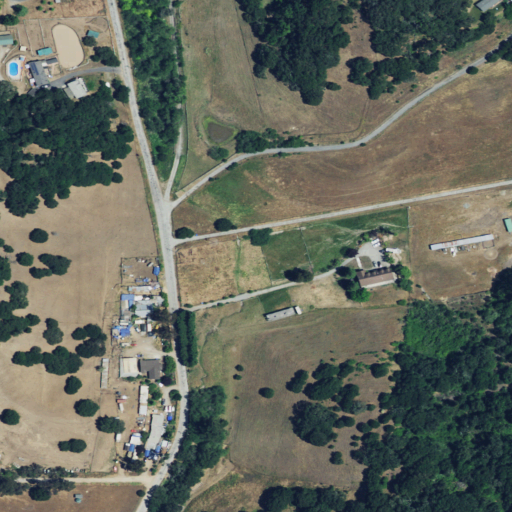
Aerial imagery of valley in California named Muertos Canyon containing grassland, mixed forest, shrub, open development, low intensity development, evergreen forest, and herbaceous wetlands